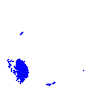
Particle: electron